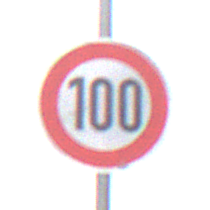
Verkehrszeichen: Geschwindigkeit100
Umgebung: Outdoor, Nature
Tageszeit: Midday
Wetter: Overcast
Licht: Natural
Jahreszeit: NotSpecified
Kontrast: LowContrast